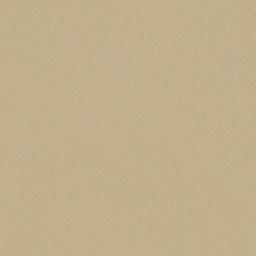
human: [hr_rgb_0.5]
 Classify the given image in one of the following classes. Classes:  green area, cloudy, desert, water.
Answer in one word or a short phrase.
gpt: desert